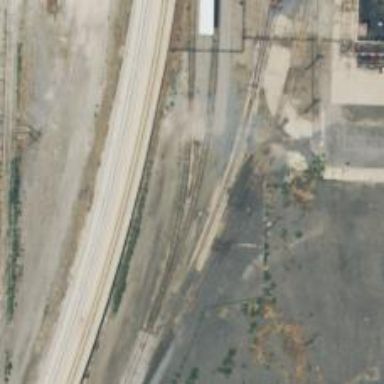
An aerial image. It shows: Railway yard.